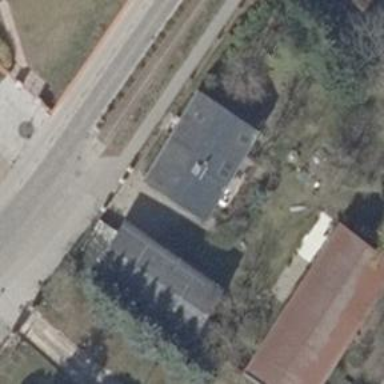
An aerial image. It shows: Detached building.